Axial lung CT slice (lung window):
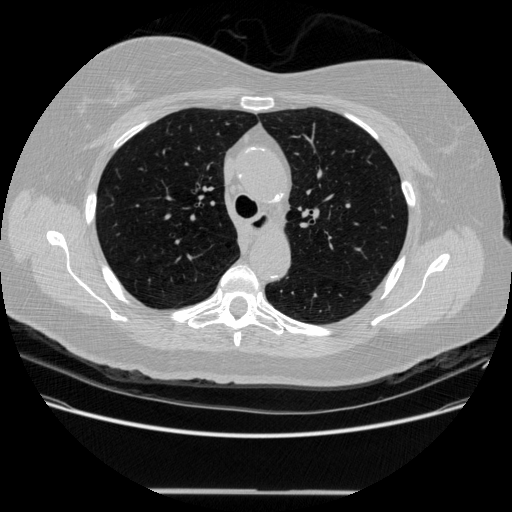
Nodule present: no